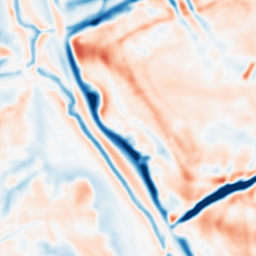
Category: multiscale
Decomposition family: dog_multiscale
Decomposition parameters: sigma_ratio: 1.4
n_scales: 4
base_sigma: 2
Upsampling method: sinc_hamming
Upsampling parameters: scale: 2
kernel_size: 8
Upsampling scale: 2